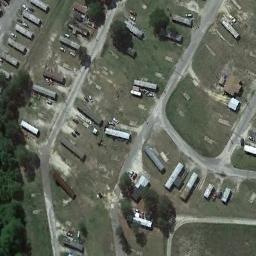
Label: residential